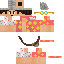
A male human skin with medium skin, wearing brown long hair dressed in a red tshirt and red shorts, featuring a closed mouth.